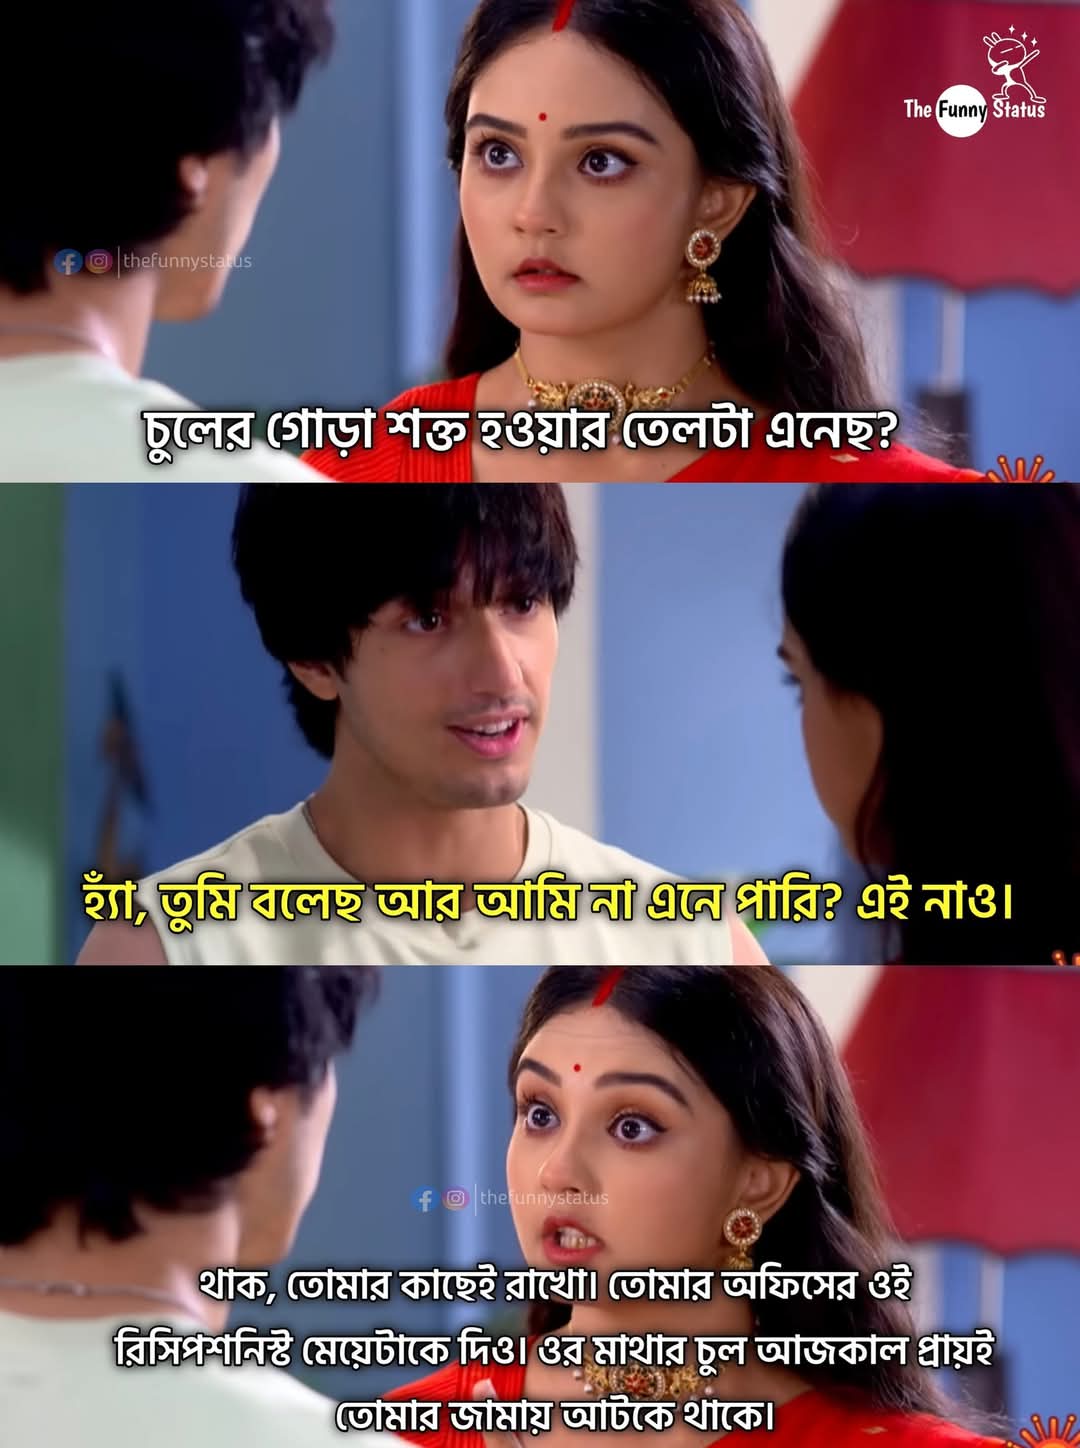
Text: চুলের গোড়া শক্ত হওয়ার তেলটা এনেছ?
হ্যাঁ, তুমি বলেছ আর আমি না এনে পারি? এই নাও।
fথাক, তোমার কাছেই রাখো। তোমার অফিসের ওই রিসিপশনিস্ট মেয়েটাকে দিও। ওর মাথার চুল আজকাল প্রায়ই তোমার জামায় আটকে থাকে।
Label: Hate
Hate category: Personal Offence
Targeted group: Individual